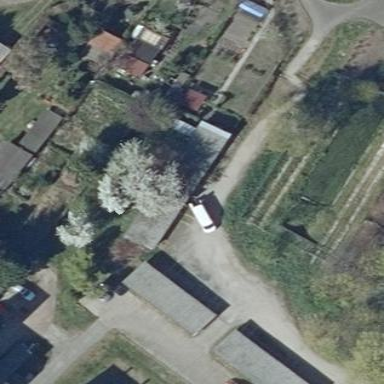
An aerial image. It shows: Group of garages.